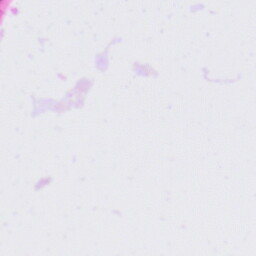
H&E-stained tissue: Tonsil